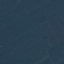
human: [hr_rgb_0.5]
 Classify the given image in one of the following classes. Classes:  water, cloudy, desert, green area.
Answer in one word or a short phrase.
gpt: green area